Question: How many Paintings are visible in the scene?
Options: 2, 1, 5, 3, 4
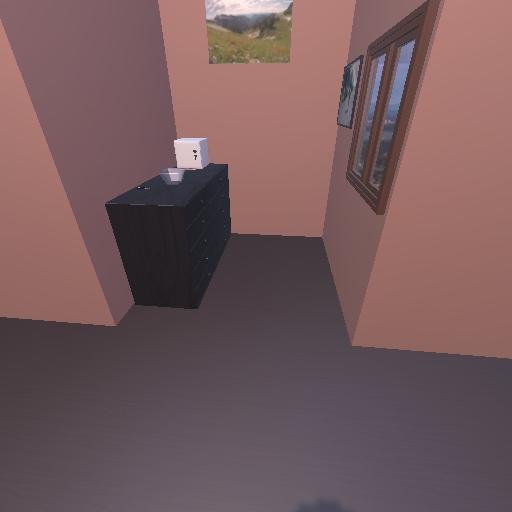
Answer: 2